Question: I have question, because I have problem with connection Atmega8 with mpu6050 by means of I2C.
This is my connection:

Is this a good connetion?
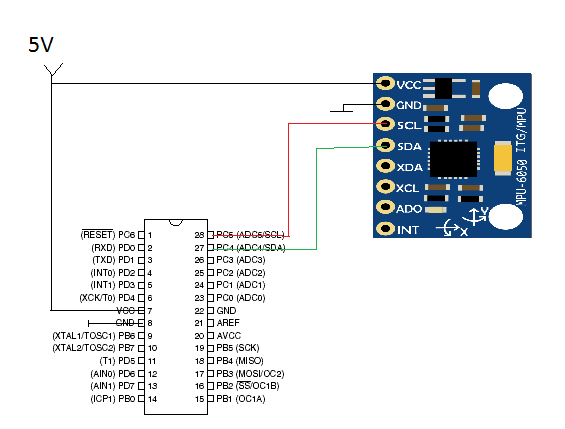
Answer: Connections look good.
MPU6050 module has on board 3.3v regulator.
The module has also on board pull up resistors for I2C communication. So simply we can connect it directly without any extra components.
You can find this document useful: <URL>